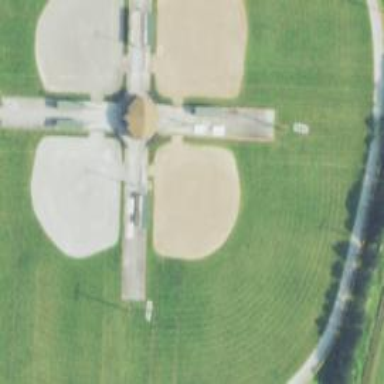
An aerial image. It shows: Grassy pitch designated for softball leisure sports.